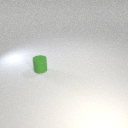
small green rubber cylinder